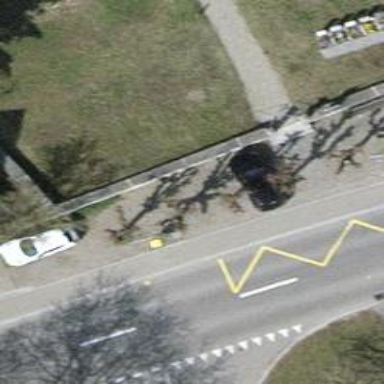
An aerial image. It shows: Bus stop with platform for public transport.